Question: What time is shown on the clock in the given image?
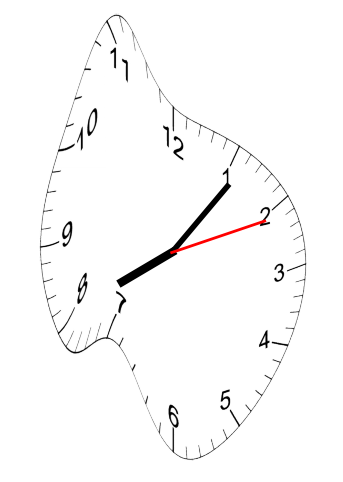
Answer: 08:06:11